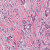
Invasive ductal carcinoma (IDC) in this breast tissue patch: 1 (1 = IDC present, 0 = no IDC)